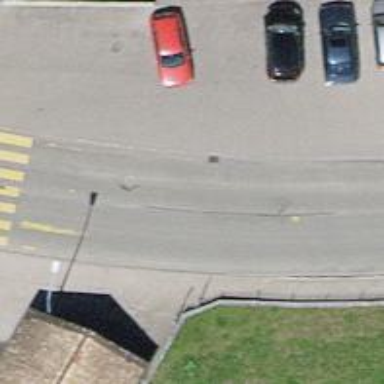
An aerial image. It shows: Public transport stop position.